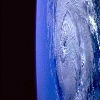
Label: cloud